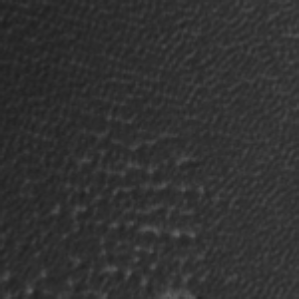
Label: frost